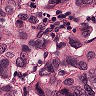
Metastatic tissue present: yes